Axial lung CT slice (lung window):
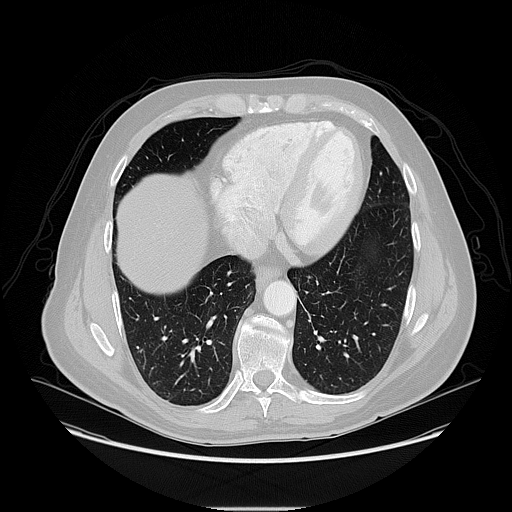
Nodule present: no